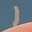
Label: 1